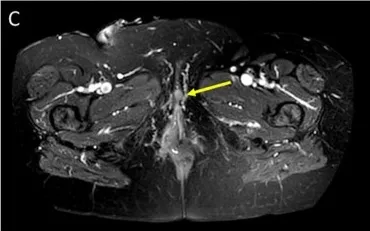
Clinical and MR image of intravaginal mucosal metastasis of a malignant melanoma of the urethra. C/D MR image. (C) Transverse T2-weighted fat suppressed MR image shows labial metastasis (arrow) before injection of T-VEC.
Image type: radiology (mri)